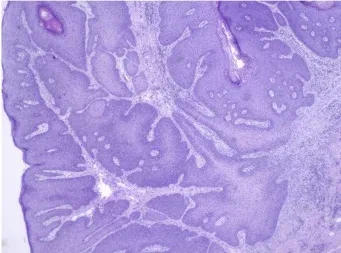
A) H&E stained slide (magnification x2.5) of the verrucous carcinoma (primary excision). Epidermis is seen to the upper left. Explicit dyskeratotic changes are observed.
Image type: pathology (h&e)